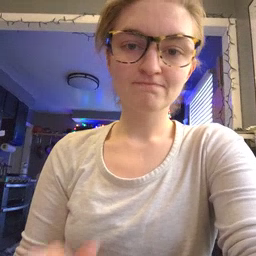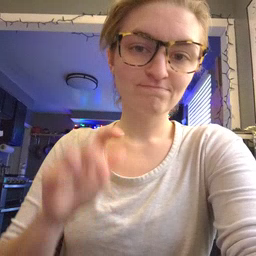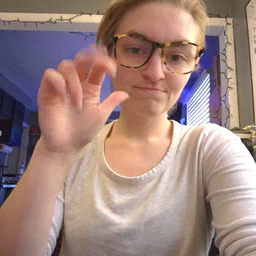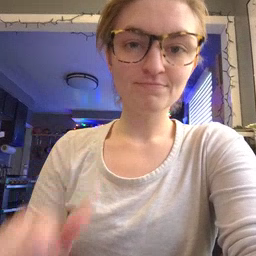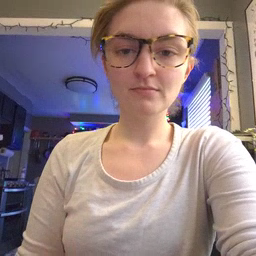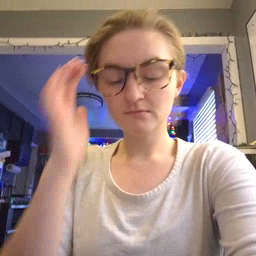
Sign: stairs